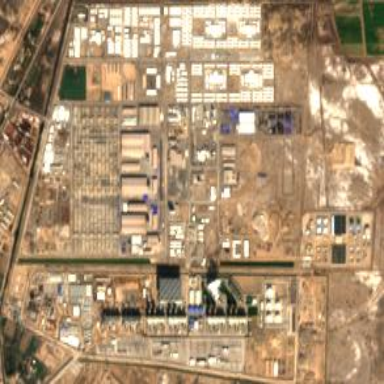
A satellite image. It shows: Industrial area with power plant.